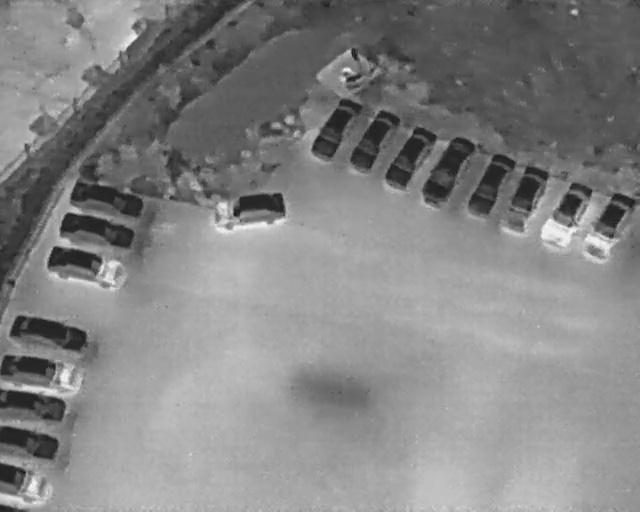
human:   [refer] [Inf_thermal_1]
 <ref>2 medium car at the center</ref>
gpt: <box>[[36, 33, 42, 48, 173], [58, 27, 69, 33, 30]]</box>

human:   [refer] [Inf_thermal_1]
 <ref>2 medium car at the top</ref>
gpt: <box>[[46, 22, 58, 28, 30], [53, 24, 64, 30, 30]]</box>

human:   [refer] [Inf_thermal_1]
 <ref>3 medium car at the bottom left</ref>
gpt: <box>[[0, 89, 7, 99, 2], [1, 80, 7, 92, 2], [2, 72, 8, 85, 2]]</box>

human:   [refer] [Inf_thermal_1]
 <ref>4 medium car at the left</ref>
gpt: <box>[[5, 57, 10, 72, 10], [10, 44, 16, 60, 13], [12, 37, 18, 53, 13], [14, 31, 19, 46, 17]]</box>

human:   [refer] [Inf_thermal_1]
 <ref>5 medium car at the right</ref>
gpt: <box>[[63, 30, 76, 36, 30], [71, 33, 82, 39, 26], [76, 35, 88, 42, 23], [83, 38, 94, 45, 27], [89, 41, 100, 47, 27]]</box>